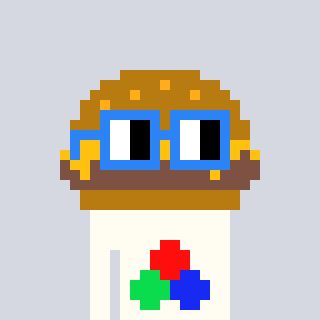
a pixel art character with square blue glasses, a burger-shaped head and a grayscale-colored body on a cool background